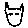
Label: cat